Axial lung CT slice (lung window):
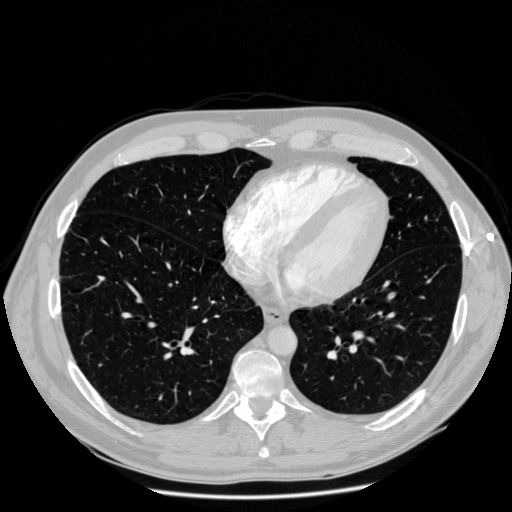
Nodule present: no